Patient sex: M
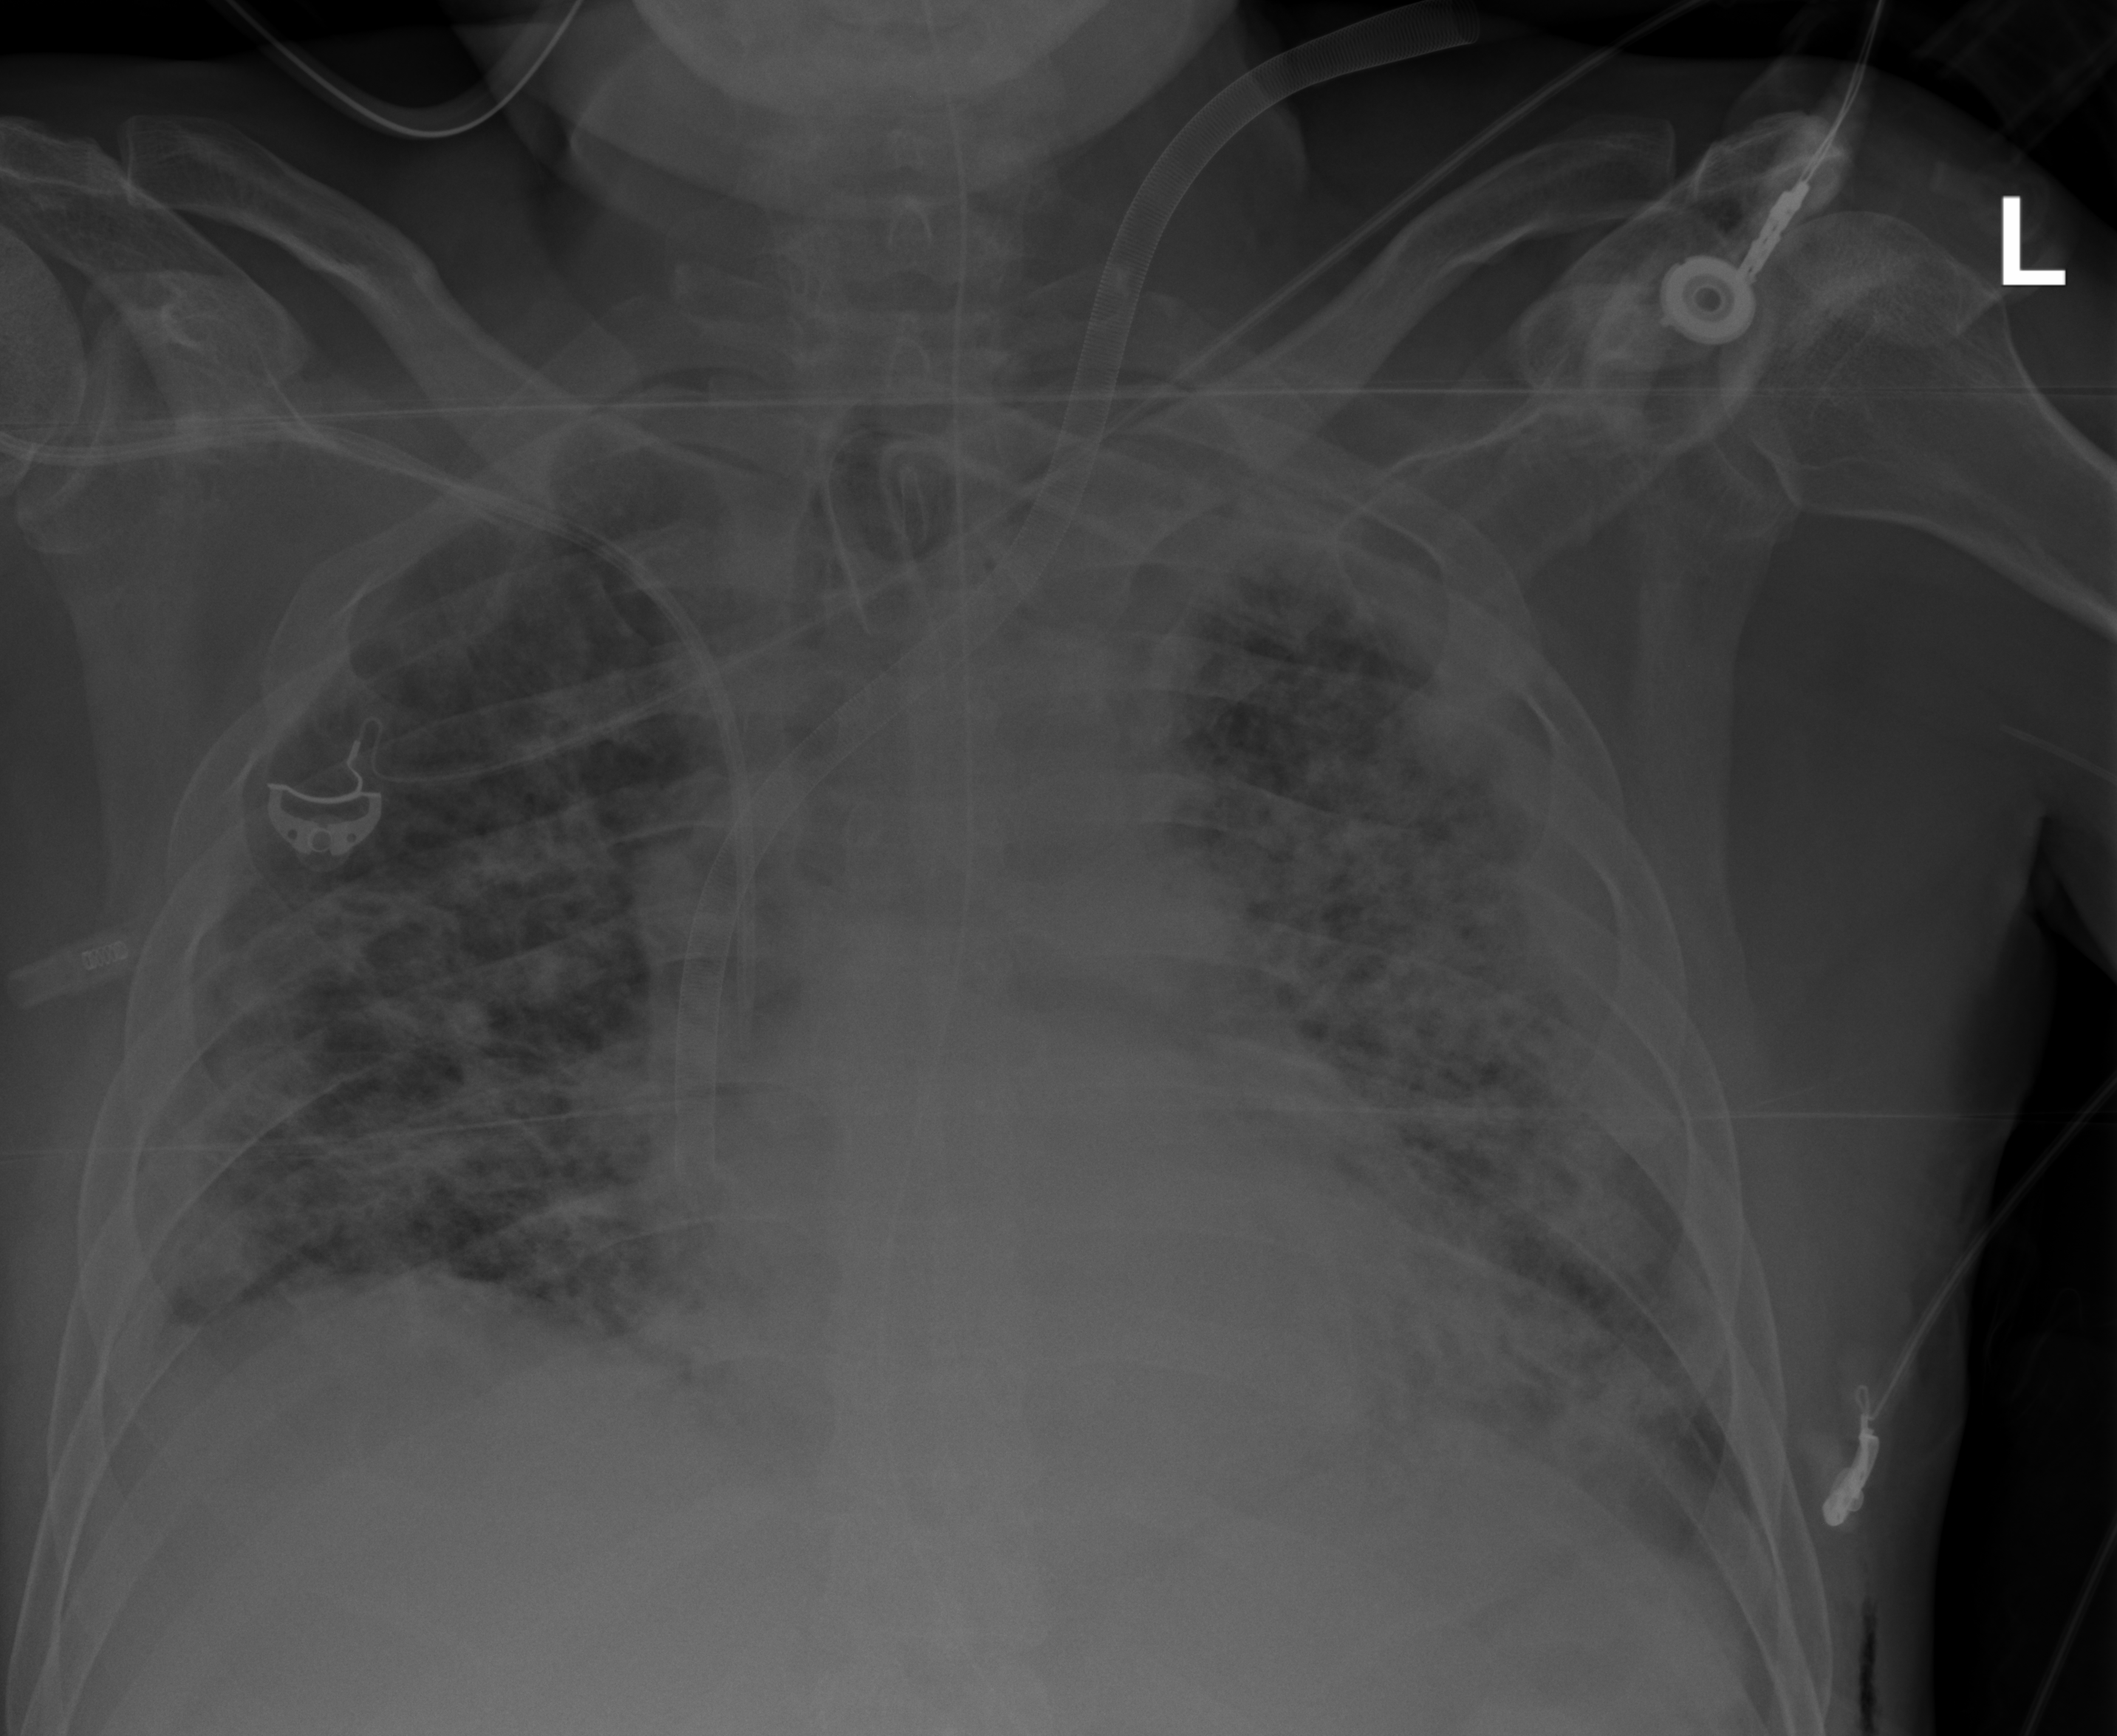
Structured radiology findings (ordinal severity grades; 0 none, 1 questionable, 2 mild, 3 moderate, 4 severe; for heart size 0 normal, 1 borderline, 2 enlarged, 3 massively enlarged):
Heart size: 1
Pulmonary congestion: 0
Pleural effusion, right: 2
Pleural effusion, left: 2
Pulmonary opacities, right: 3
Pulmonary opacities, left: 3
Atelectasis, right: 3
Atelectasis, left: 3